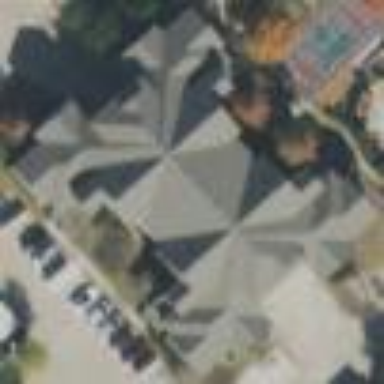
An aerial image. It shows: Apartment building with hipped roof.